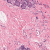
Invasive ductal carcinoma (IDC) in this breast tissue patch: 0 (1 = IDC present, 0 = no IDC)